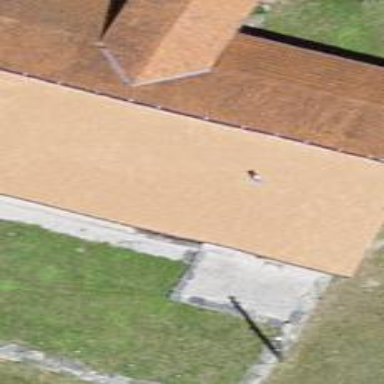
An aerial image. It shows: Farm building.